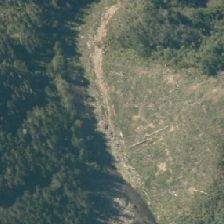
Land cover: harvested_forest